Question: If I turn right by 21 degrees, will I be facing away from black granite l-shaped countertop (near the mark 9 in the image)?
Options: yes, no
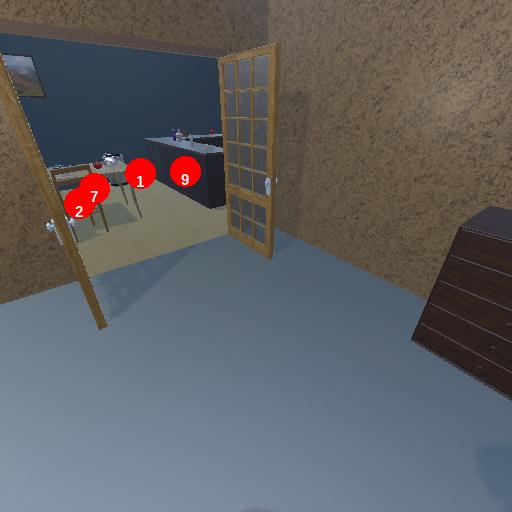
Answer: yes